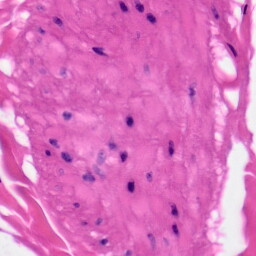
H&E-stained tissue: Skin